Field crop: tomato
Growth stage: 2
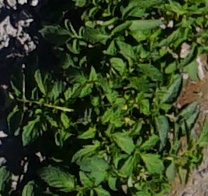
Species: tomato